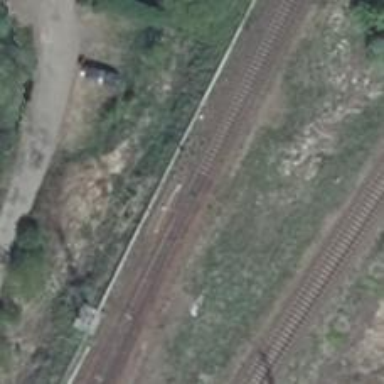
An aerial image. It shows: Railway switch with the turnout side on the left.